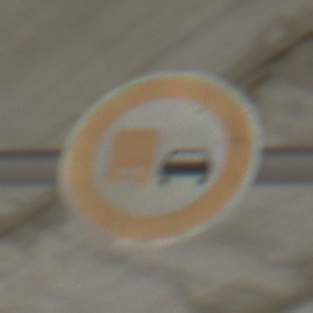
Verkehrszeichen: UeberholverbotKraftfahrzeuge
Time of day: MorningAfternoon
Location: Roofed (Suburban)
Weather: PartlyCloudy
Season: Winter
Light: Natural